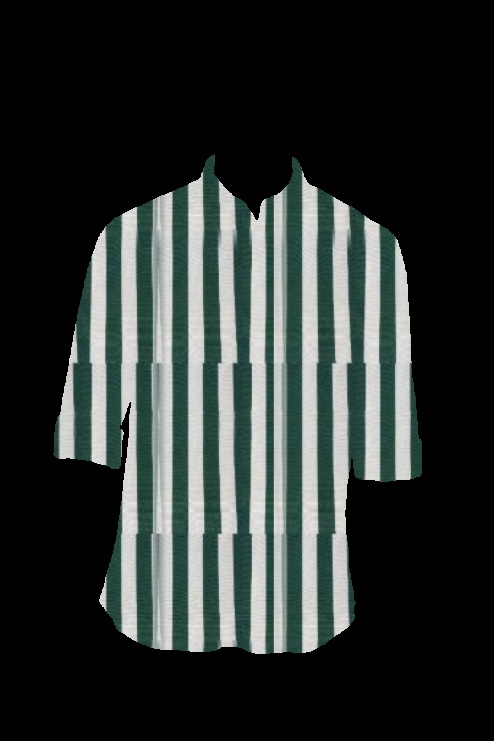
green white stripe tee